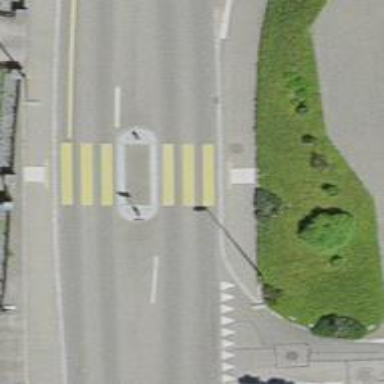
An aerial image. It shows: Uncontrolled zebra crossing with central island. The crossing is marked with zebra stripes.